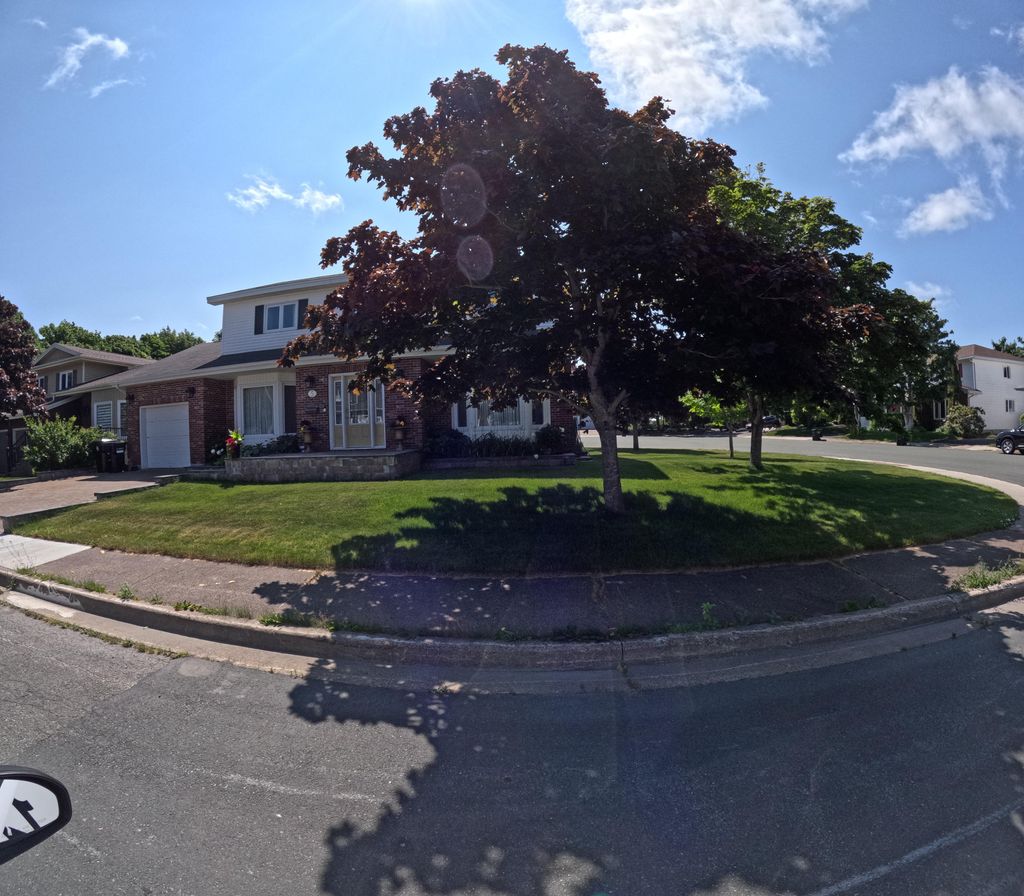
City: st_johns